高一 · 代数
高斯是德国著名的数学家, 近代数学奠基者之一, 享有“数学王子”的称号, 用其名字命名的“高斯函

$\lfloor 3.1]=3$, 已知函数 $f(x)=\frac{2^{x+1}}{1+2^{x}}-\frac{1}{3}$, 则函数 $y=[f(x)]$ 的值域是 $(\quad)$
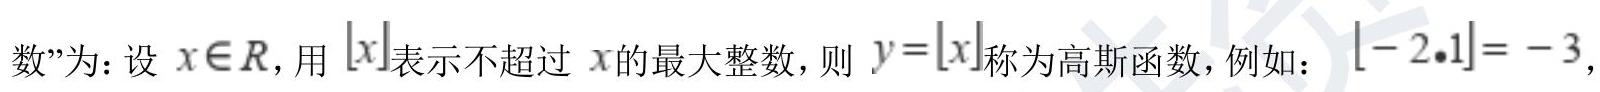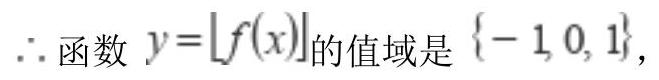
A. $\{0,1\}$
B. $\{-1,1\}$
C. $\{-10\}$
D. $\{-1,0,1\}$
答案: D
解析: 函数 $f(x)=\frac{2^{x+1}}{1+2^{x}}-\frac{1}{3}=\frac{5}{3}-\frac{2}{1+2^{x}} \in\left(-\frac{1}{3}, \frac{5}{3}\right)$,

当 $-\frac{1}{3}<f(x)<0$ 时, $y=\lfloor f(x)\rfloor=-1$;

当 $0 \leq f(x)<1_{\text {时 }}, y=\lfloor f(x)\rfloor=0$;
当 $1 \leq f(x)<\frac{5}{3}$ 时, $y=\lfloor f(x)\rfloor=1$,

故答案为: D.

【分析】化简函数 $f(x)=\frac{2^{x+1}}{1+2^{x}}-\frac{1}{3}=\frac{5}{3}-\frac{2}{1+2^{x}} \in\left(-\frac{1}{3}, \frac{5}{3}\right)$, 根据 $\left.\mid x\right\rfloor_{\text {表示不超过 } x \text { 的最大整数, }}$可得结果.